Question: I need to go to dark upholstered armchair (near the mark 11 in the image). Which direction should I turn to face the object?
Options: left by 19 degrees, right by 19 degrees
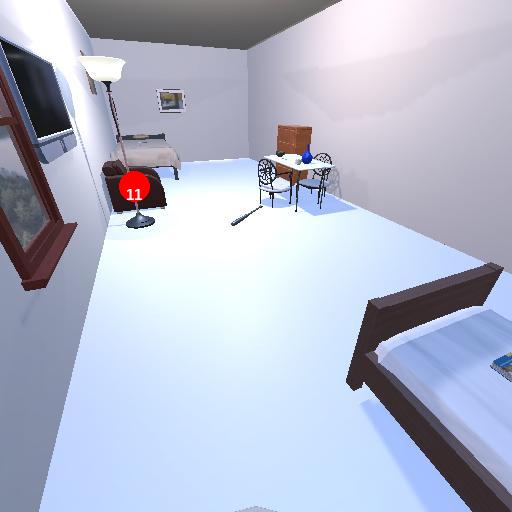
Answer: left by 19 degrees